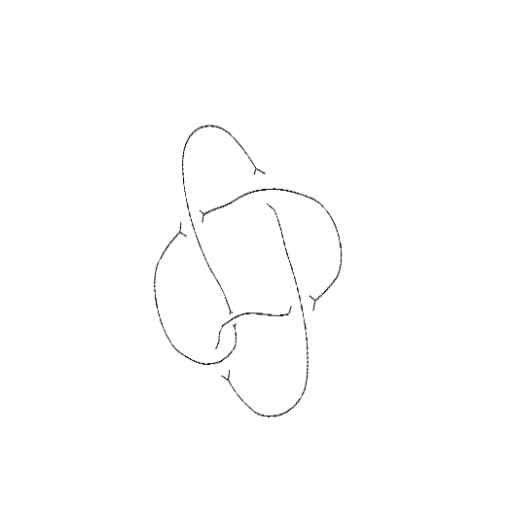
Crossing number: 5